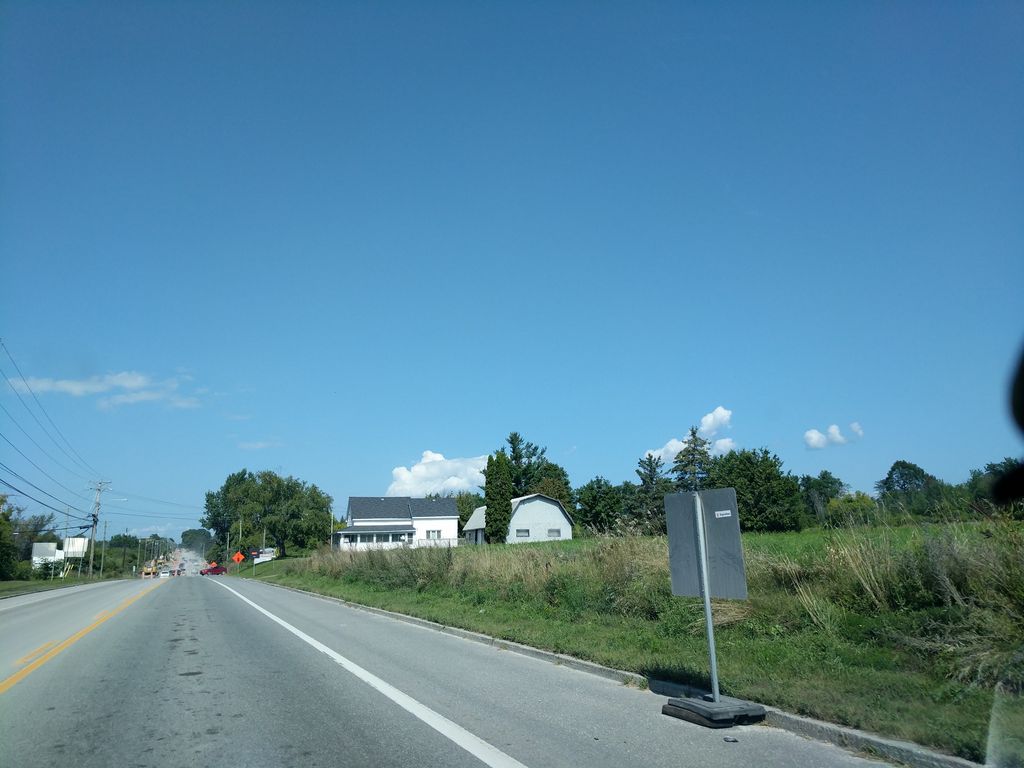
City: ottawa-gatineau